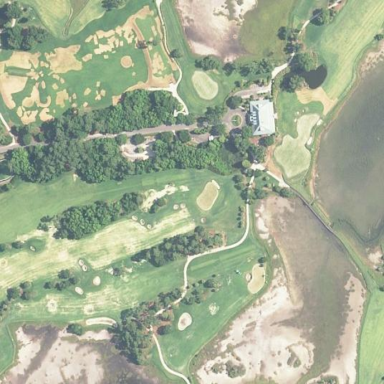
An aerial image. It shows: Area of rough grass used for golf.